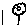
Label: flower